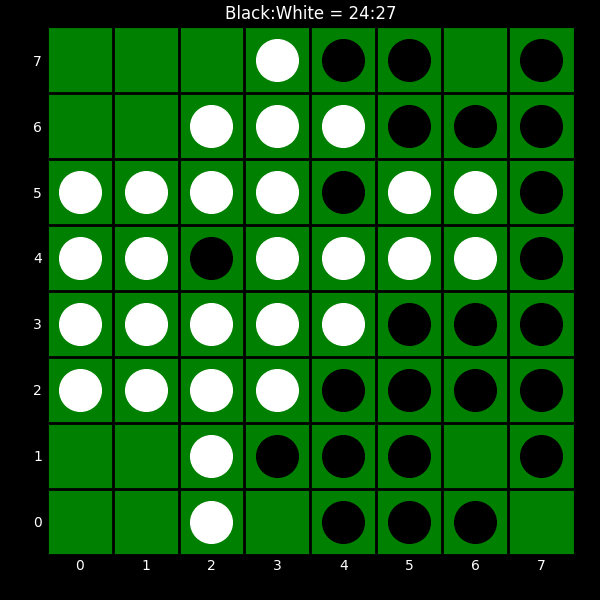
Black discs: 24
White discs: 27